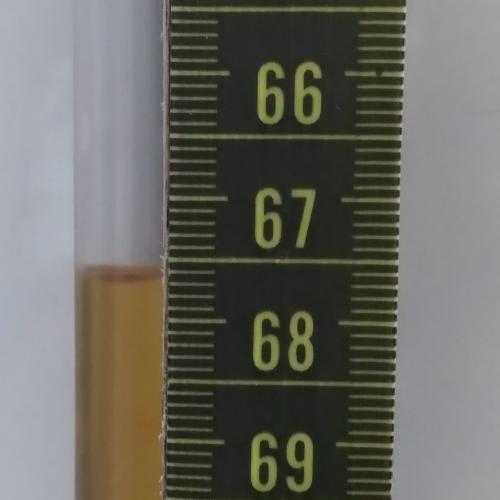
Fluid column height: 67.6 cm